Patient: sex M, age 58
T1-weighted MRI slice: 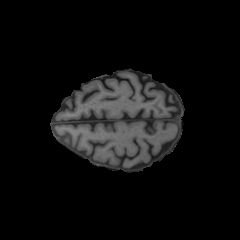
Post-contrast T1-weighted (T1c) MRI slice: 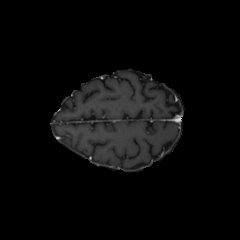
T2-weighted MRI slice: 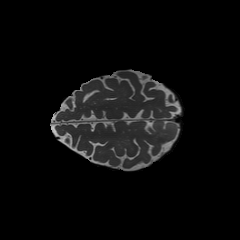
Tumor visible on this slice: no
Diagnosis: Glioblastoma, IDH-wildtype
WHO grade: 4